Field crop: maize
Growth stage: 2
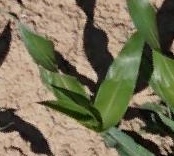
Species: maize